Question: Here are the steps I followed:
1. Added following in my composer.json: "require": {
"imagine/Imagine": ">=0.2.8",
"liip/imagine-bundle": "*@dev",
....
}
2. Ran following command at command line: composer update
Installing imagine/imagine (v0.4.0)
Installing liip/imagine-bundle (dev-master f7d5e4d)
3. After composer update my directory structure inside vendor folder looks like as below:

1. Then update vendor/composer/autoload_namespaces.php 'Imagine' => $vendorDir .'/imagine/Imagine/lib/',
'Liip\ImagineBundle'=>$vendorDir . '/liip/imagine-bundle/',
2. Registered bundle: new Liip\ImagineBundle\LiipImagineBundle(),
3. Routing: # app/config/routing.yml
_imagine:
resource: .
type: imagine
4. config.yml # app/config/config.yml
liip_imagine:
filter_sets:
my_thumb:
quality: 75
filters:
thumbnail: { size: [120, 90], mode: outbound }
5. Added to twig template file: <img src="{{ asset('bundles/acmedemo/images/1.jpg') | imagine_filter('my_thumb') }}" />
6. Open localhost/symfony/web/app_dev.php/demo/hello/test
There was no thumbnail image generation. When viewing the source I found the line:
'''
<img src="/symfony/web/app_dev.php/media/cache/my_thumb/symfony/web/bundles/acmedemo/images/1.jpg">
'''
What I did I miss? Could somebody help me with this? I am using xampp 1.8 on windows xp with default settings
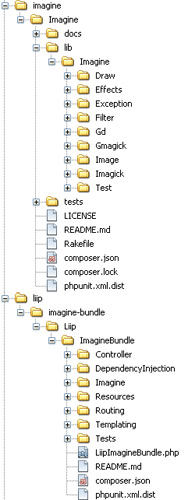
Answer: When I replaced
'''
<img src="{{ asset('bundles/acmedemo/images/1.jpg') | imagine_filter('my_thumb') }}" />
'''
with
'''
<img src="{{ 'bundles/acmedemo/images/1.jpg' | imagine_filter('my_thumb') }}" />
'''
I got the thumbnail. I removed the asset() helper of twig and it worked but dont know how it worked.